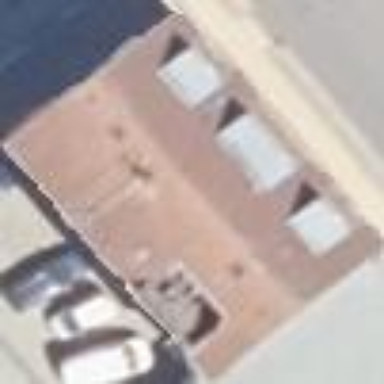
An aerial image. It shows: Building that houses car shop.